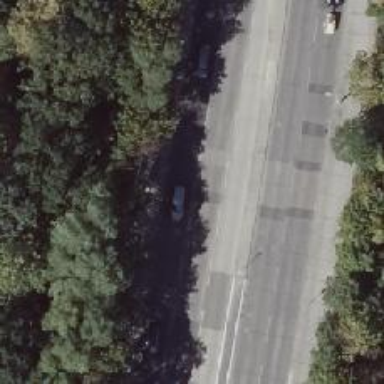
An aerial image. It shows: Asphalt surface.